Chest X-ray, PA view. Patient: 52 years old, sex F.
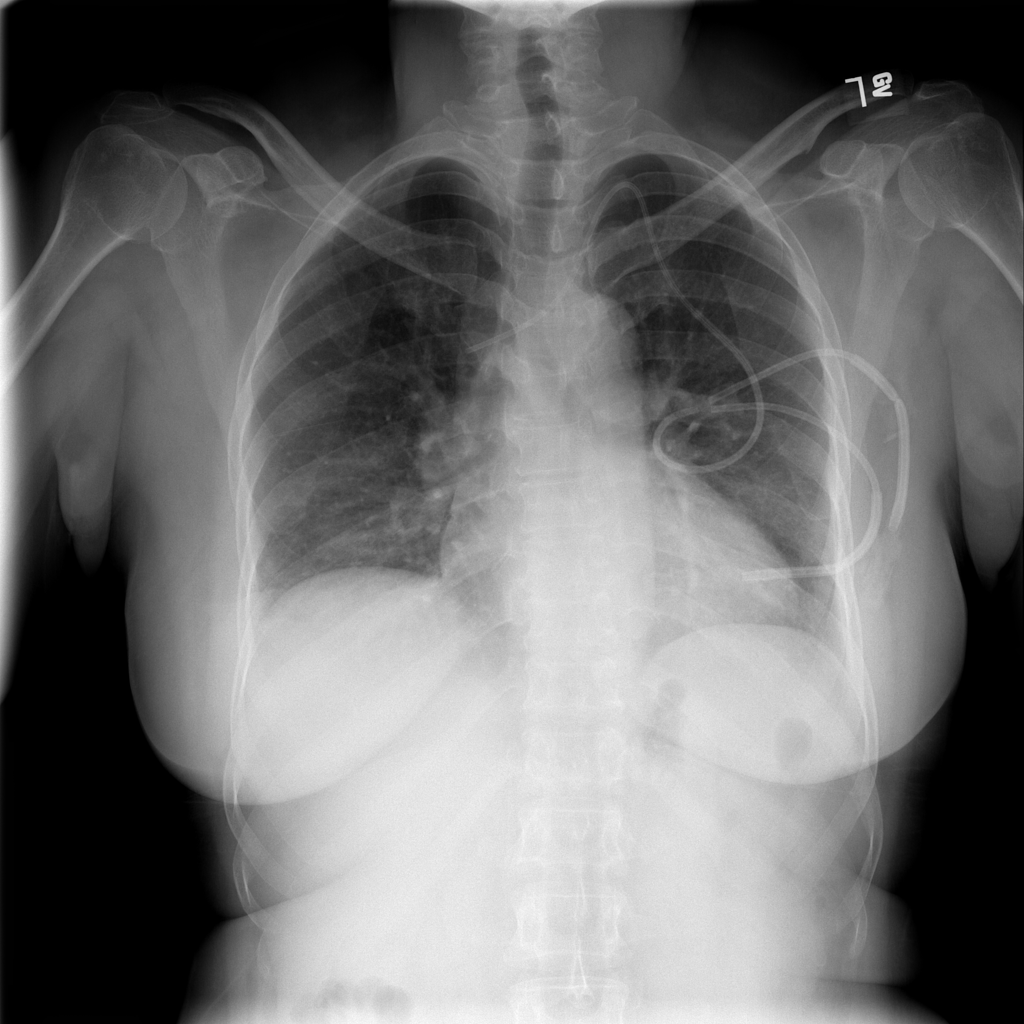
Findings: No Finding